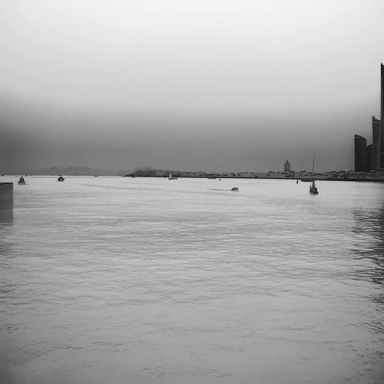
There are two container_ships in the infrared image.